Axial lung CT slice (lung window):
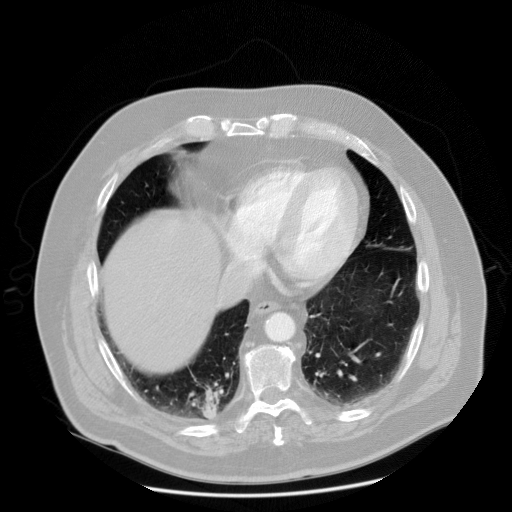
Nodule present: no